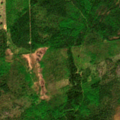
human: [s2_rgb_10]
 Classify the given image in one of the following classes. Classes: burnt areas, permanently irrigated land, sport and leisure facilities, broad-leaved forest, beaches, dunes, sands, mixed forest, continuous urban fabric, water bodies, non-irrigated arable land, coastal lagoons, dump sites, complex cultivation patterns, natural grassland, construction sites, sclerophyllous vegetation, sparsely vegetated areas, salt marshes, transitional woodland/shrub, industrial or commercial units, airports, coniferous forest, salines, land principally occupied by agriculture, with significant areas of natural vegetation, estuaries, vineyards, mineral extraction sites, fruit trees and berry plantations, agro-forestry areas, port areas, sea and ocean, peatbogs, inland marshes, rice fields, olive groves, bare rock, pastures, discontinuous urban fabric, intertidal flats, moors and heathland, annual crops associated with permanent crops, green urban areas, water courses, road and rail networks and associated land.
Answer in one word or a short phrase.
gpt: coniferous forest, mixed forest, transitional woodland/shrub